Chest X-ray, AP view. Patient: 33 years old, sex F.
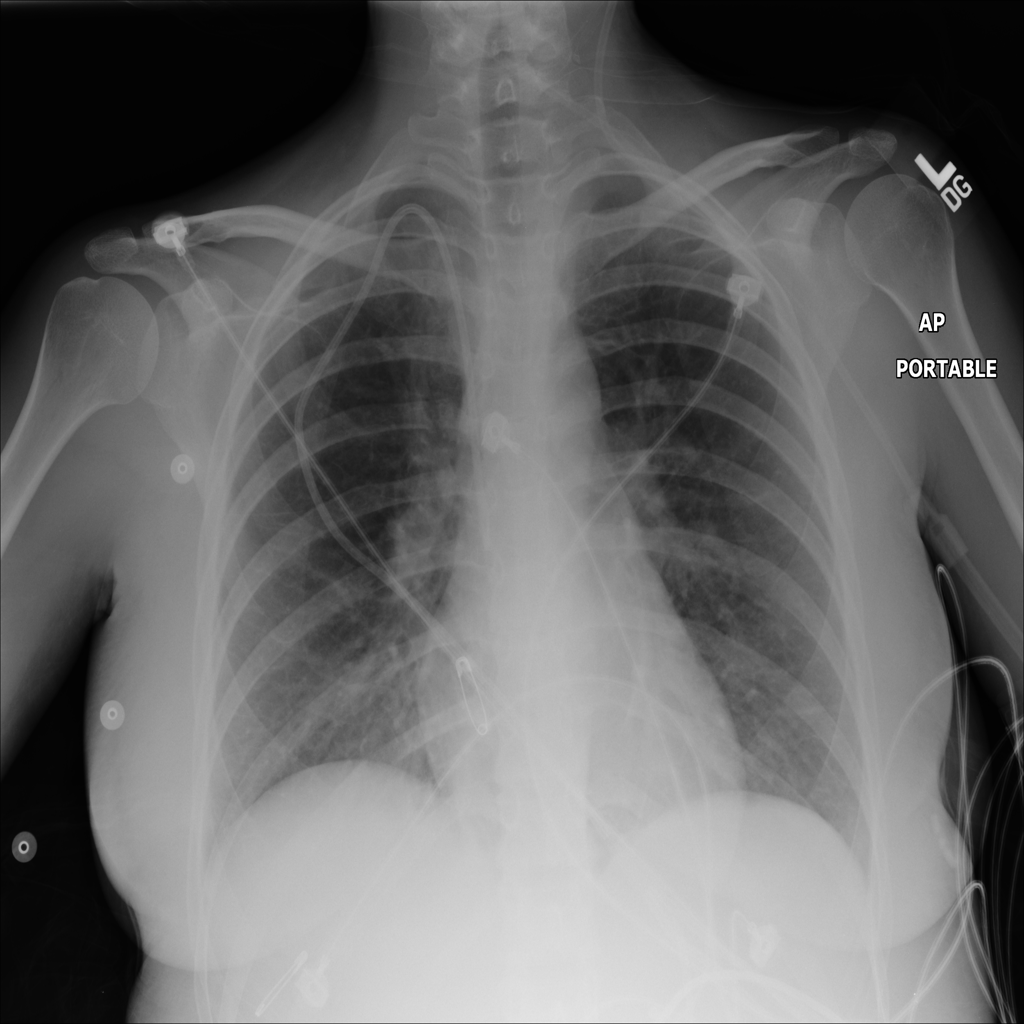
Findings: No Finding